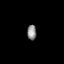
Tissue: lung
Cell type: Epithelial cells
Senescence score: 0.2183
Nuclear area (px): 137
Mean DAPI intensity: 140.277